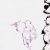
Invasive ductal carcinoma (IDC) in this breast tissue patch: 0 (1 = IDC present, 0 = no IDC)